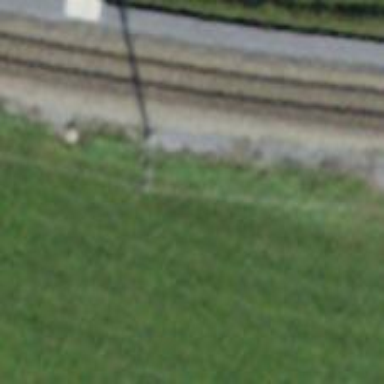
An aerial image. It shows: Power pole.